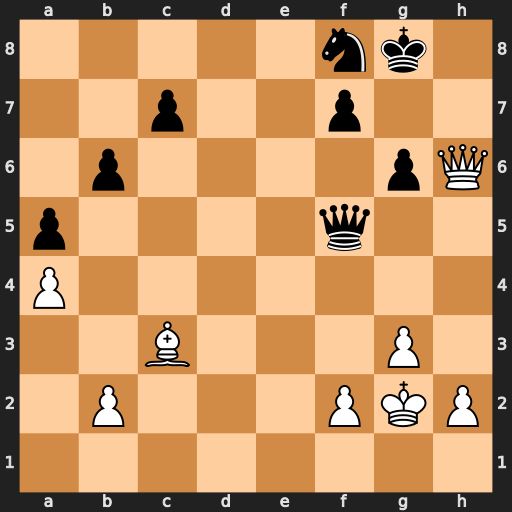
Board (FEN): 5nk1/2p2p2/1p4pQ/p4q2/P7/2B3P1/1P3PKP/8
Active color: w
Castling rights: -
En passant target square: -
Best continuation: Qh8#